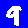
Digit: 9